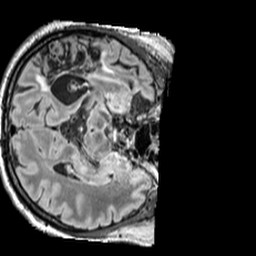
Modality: FLAIR
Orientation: axial
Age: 54
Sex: male
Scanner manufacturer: siemens
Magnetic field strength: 3 T
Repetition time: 5 s
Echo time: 0.387 s